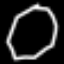
Label: octagon